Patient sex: M
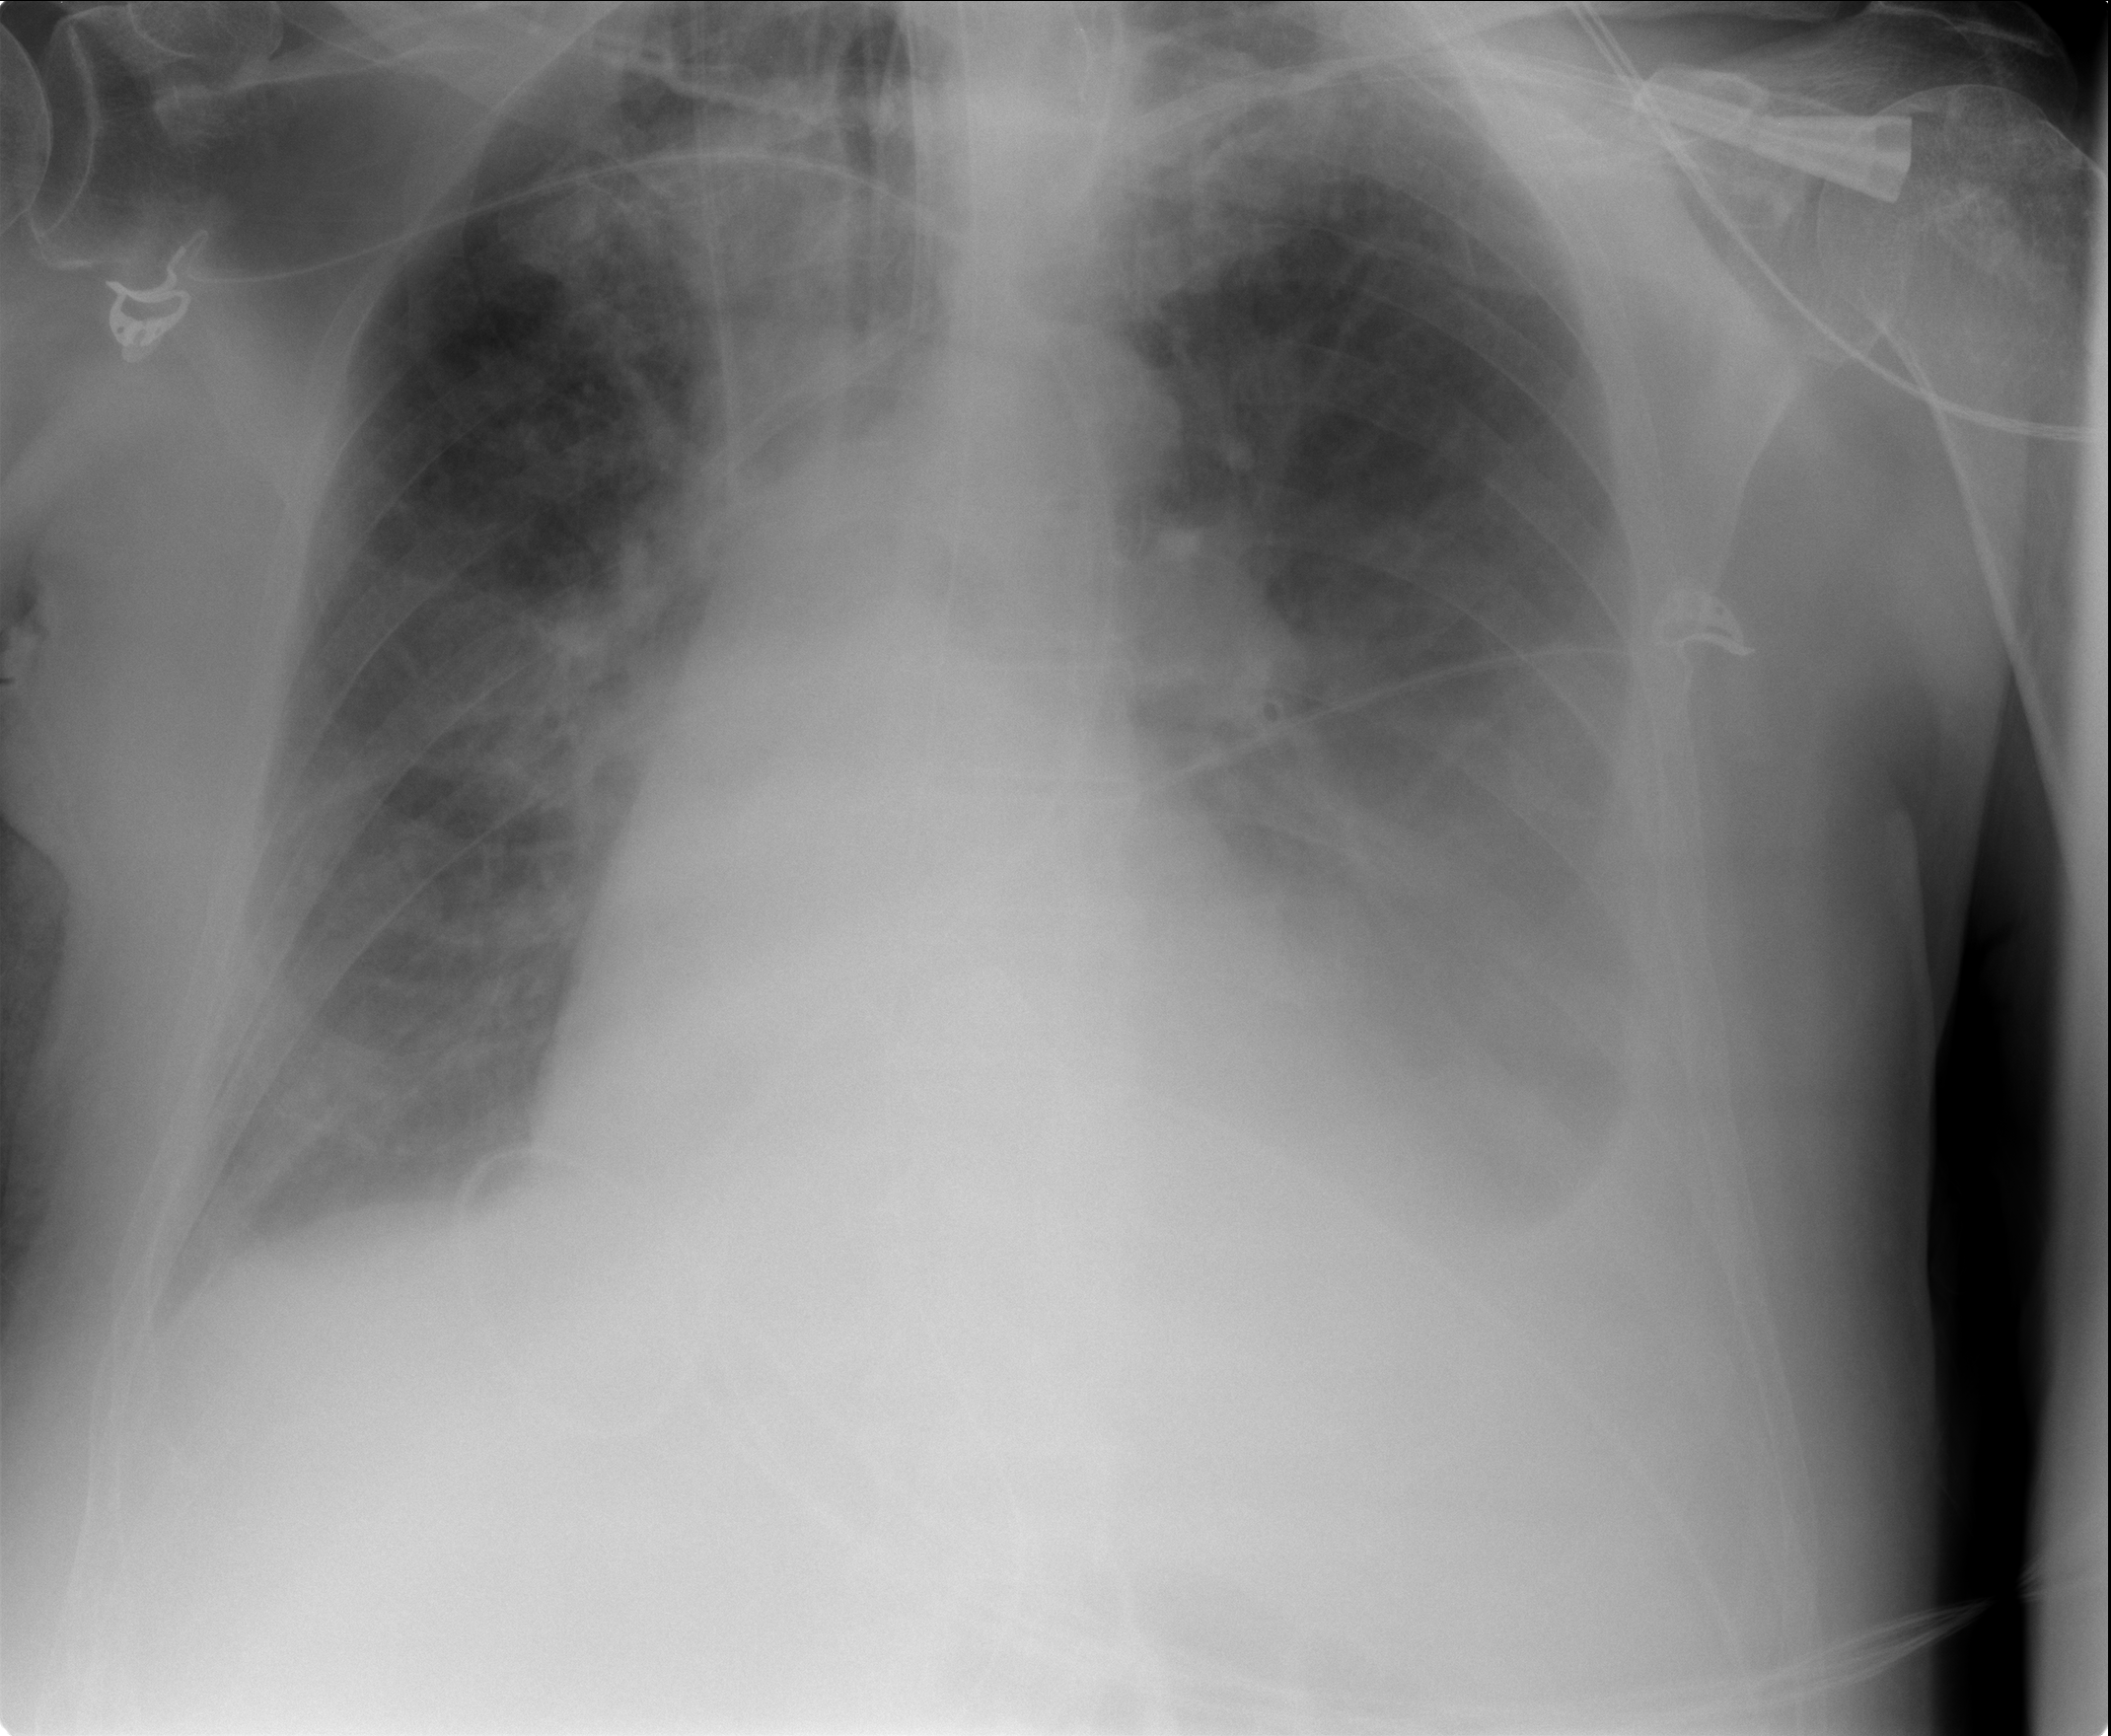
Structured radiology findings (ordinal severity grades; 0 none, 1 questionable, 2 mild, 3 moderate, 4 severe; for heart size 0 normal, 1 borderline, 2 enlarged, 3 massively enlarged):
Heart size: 2
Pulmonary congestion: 0
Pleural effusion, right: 1
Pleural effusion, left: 3
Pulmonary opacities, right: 2
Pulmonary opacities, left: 0
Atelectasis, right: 2
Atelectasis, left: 2